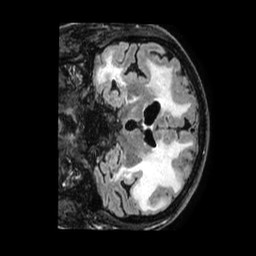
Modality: FLAIR
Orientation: coronal
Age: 72
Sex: male
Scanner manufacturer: philips
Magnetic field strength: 1.5 T
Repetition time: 4.8 s
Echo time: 0.3286 s